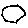
Label: hexagon